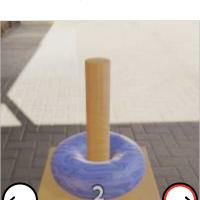
Task: sum
Answer: 2